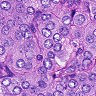
Metastatic tissue present: yes